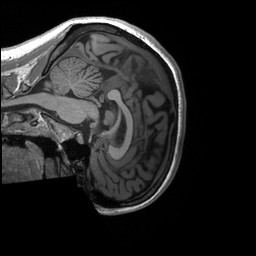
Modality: T1w
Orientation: sagittal
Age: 29
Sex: female
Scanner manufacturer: siemens
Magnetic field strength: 3 T
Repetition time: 2.4 s
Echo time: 0.00224 s